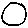
Label: circle